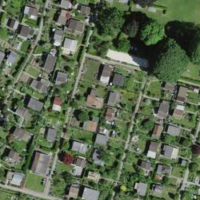
EUNIS habitat code: 53
Species observed at this site:
Tanacetum parthenium
Geranium sanguineum
Lobularia maritima
Turdus merula